Question: I'm trying to plot some straight lines over my chart and have gotten most of the way there, but am now stuck with the offsets. The red lines below are supposed to draw a line between two markers, but as you can see, they're high and left.

I was expecting 'plotX' and 'plotY' to sort this out for me, but I'm missing something. There are four series in the chart: the green, the blue, the red triangles, and the red triangle-downs. I want to draw a line linking the red triangles (3rd series) and the red triangle-downs (4th series). I'm currently doing it by a callback which loops over series three and adds a path using plotX and plotY.
It currently looks something like this, but I'm open to better ways.
'''
function(){
var chart = this;
$.each(chart.series[2].data, function(index, value){
startX = chart.series[2].data[index].plotX;
startY = chart.series[2].data[index].plotY;
endX = chart.series[3].data[index].plotX
endY = chart.series[3].data[index].plotY
chart.renderer.path(['M', startX, startY, 'L', endX, endY])
.attr({ 'stroke-width': 2, stroke: 'red' })
.add();
console.log(index, startX, startY, endX, endY);
})
});
'''
The axis and everything else look something like:
'''
$(document).ready(function () {
chart1 = new Highcharts.StockChart({
chart:{
renderTo:'container'
},
yAxis:[
{ // Leader yAxis
labels:{
formatter:function () { return "$" + this.value.toFixed(2); },
style:{ color:'green' }
},
title:{
text:'Leader',
style:{ color:'green' }
}
},
{ // Follower yAxis
title:{
text:'Follower',
style:{ color:'#4572A7' }
},
labels:{
formatter: function () { return "$" + this.value.toFixed(2); },
style: { color:'#4572A7' }
},
opposite: true
}],
series:[
{
type: 'line',
name: 'Buyer Moving Average',
data: buyer,
color: 'green',
yAxis: 1
},{
type:'line',
name:'Data',
data: equity,
color: "#4572A7",
yAxis: 0
},{
type: 'scatter',
name: 'Buys',
data: buys,
color: 'red',
marker: { symbol: "triangle" },
yAxis: 0
},{
type:'scatter',
name:'Sells',
data: [{{ sells }}],
color: 'red',
marker: { symbol: "triangle-down" },
yAxis: 0
}
]
'''
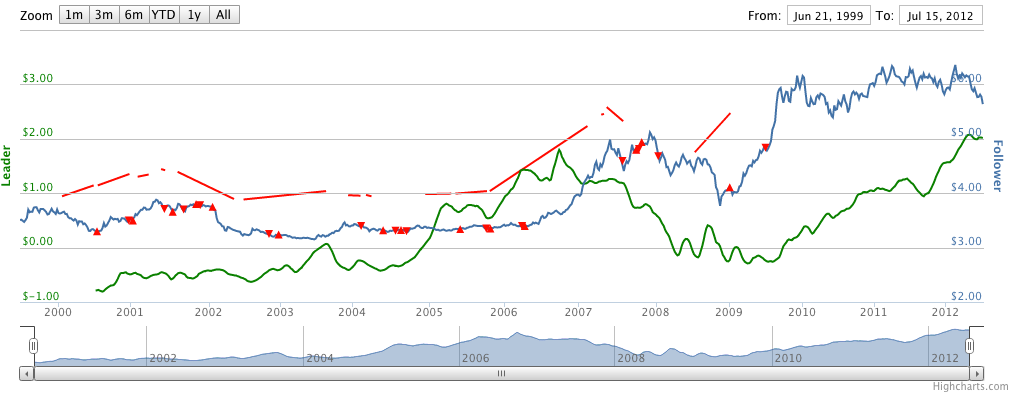
Answer: Funny how being forced to turn a problem into a question helps me straighten out my thoughts and frustrations enough to find an answer for myself...
The plotX and plotY attributes don't take into account the labelling and whatever else that the axes introduce, so it's just a matter of finding the offset they create and adding it in:
'''
function(){
var chart = this;
xoffset = chart.series[2].xAxis.left;
yoffset = chart.series[2].xAxis.top;
$.each(chart.series[2].data, function(index, value){
startX = chart.series[2].data[index].plotX + xoffset;
startY = chart.series[2].data[index].plotY + yoffset;
endX = chart.series[3].data[index].plotX + xoffset;
endY = chart.series[3].data[index].plotY + yoffset;
chart.renderer.path(['M', startX, startY, 'L', endX, endY])
.attr({ 'stroke-width': 2, stroke: 'red' })
.add();
console.log(index, chart.series[2].xAxis.left, startX, startY, endX, endY);
}
'''